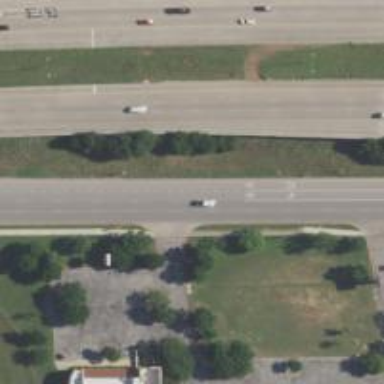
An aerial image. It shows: Secondary road with frontage road.